Interaction volume radius: 5 \u00c5
Interaction volume height: 30 \u00c5
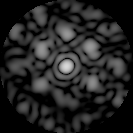
Disorder parameter: 0.5468